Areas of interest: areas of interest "Transportation stations"
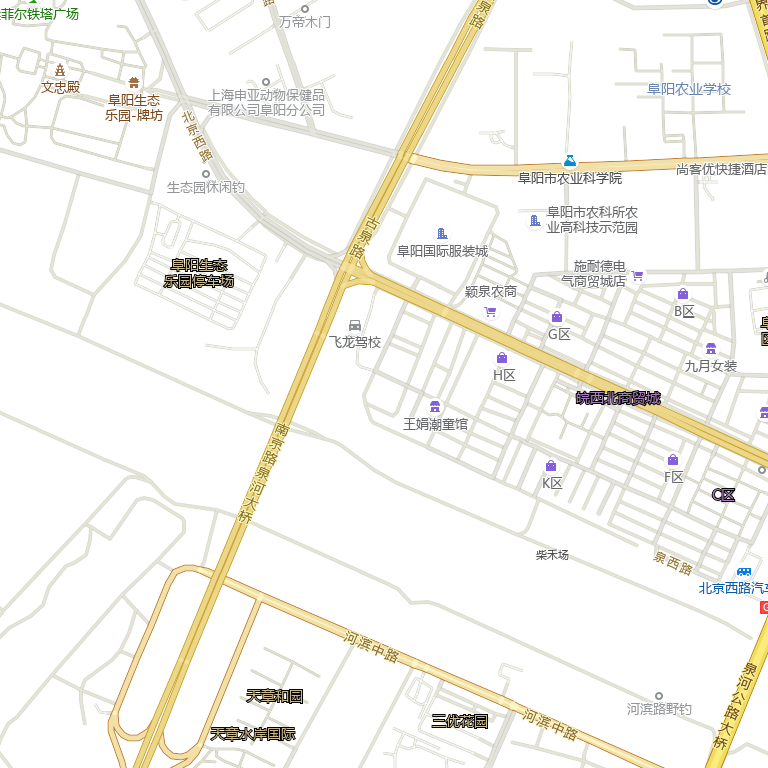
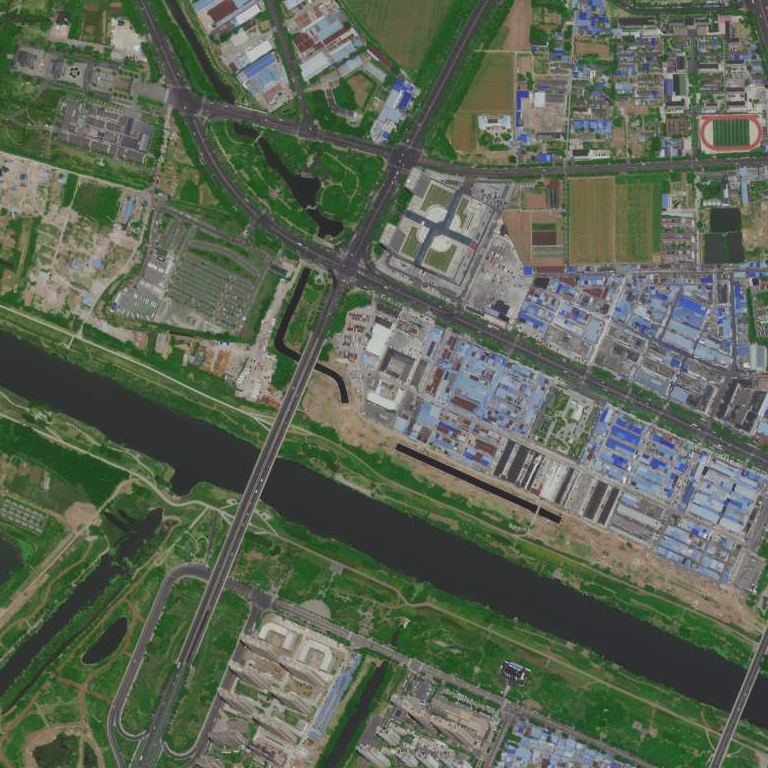